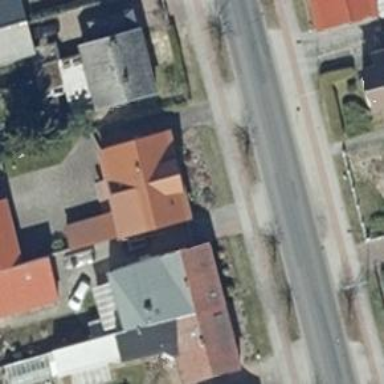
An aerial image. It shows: Residential building.